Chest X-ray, AP view. Patient: 26 years old, sex M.
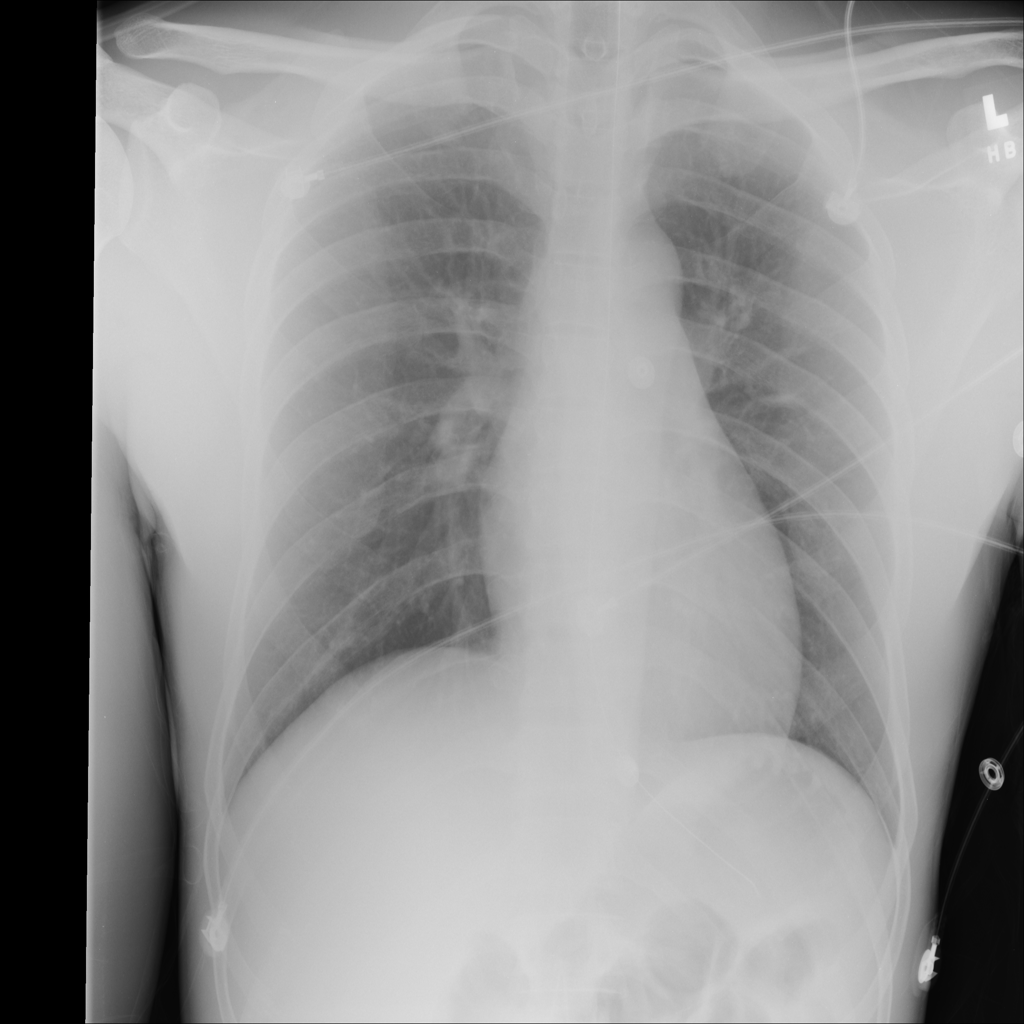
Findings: No Finding